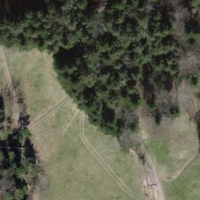
EUNIS habitat code: 43
Species observed at this site:
Cirsium vulgare
Oxalis acetosella